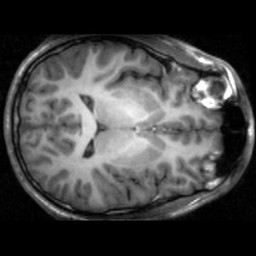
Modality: T1w
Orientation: axial
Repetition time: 0.008948 s
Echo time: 0.001784 s